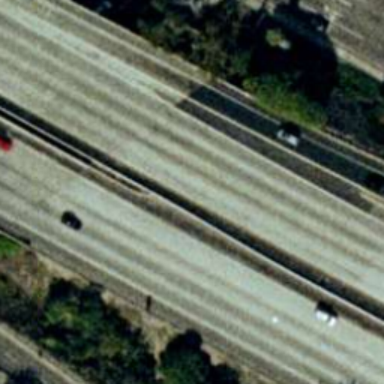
There are two straight freeways closed to each other .